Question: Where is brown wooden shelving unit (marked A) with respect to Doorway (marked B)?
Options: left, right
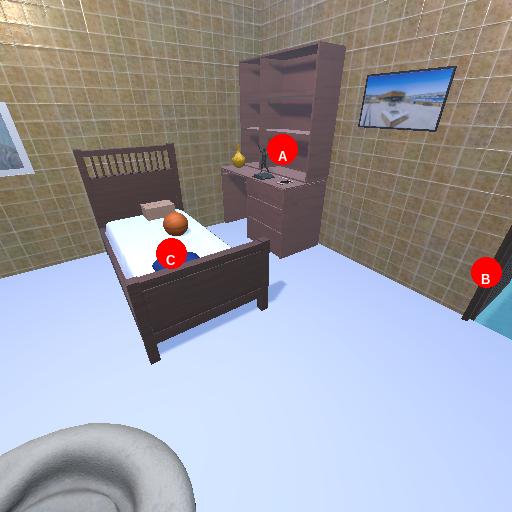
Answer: left